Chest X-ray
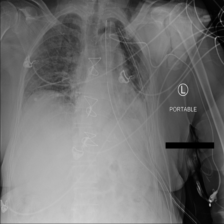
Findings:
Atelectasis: negative
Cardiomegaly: negative
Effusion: negative
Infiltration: negative
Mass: negative
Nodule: negative
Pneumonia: negative
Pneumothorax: negative
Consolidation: negative
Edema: negative
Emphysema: negative
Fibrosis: negative
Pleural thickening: negative
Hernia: negative